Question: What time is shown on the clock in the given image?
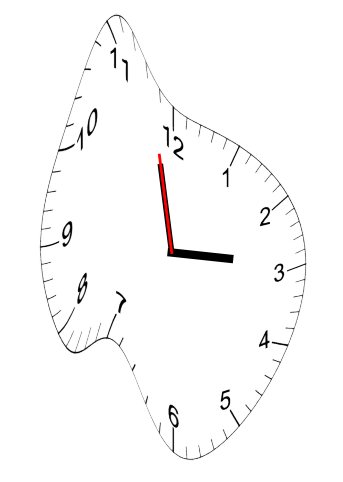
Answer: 02:57:58